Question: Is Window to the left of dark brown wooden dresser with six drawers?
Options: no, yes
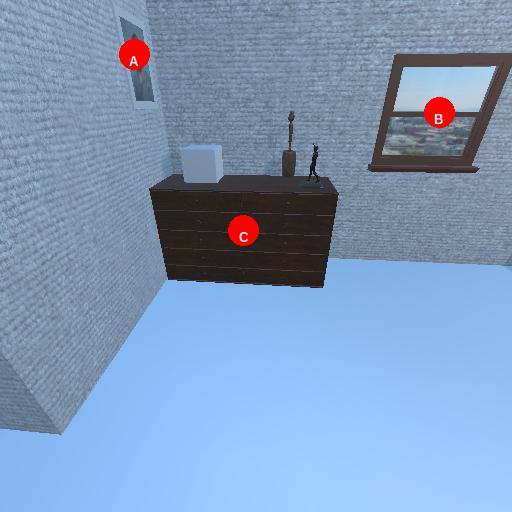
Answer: no